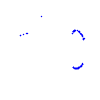
Particle: proton